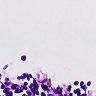
Metastatic tissue present: no